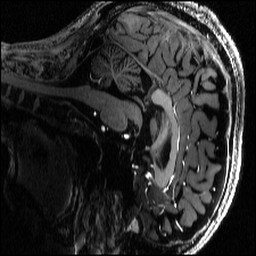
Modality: T1w
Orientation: sagittal
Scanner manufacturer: siemens
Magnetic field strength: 6.98 T
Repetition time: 2.75 s
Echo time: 0.00249 s